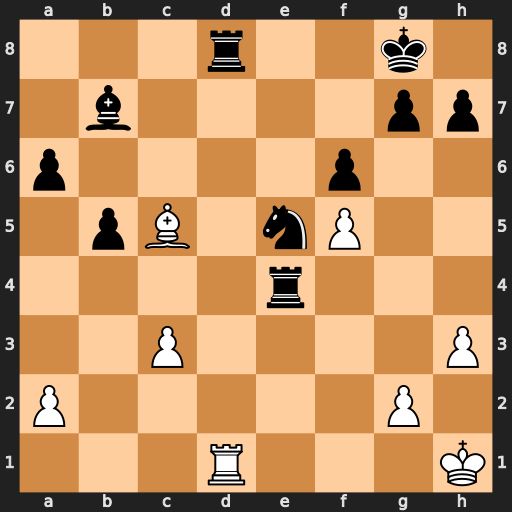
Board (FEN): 3r2k1/1b4pp/p4p2/1pB1nP2/4r3/2P4P/P5P1/3R3K
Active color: w
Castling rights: -
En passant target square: -
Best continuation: Rxd8+ Kf7 Rf8#